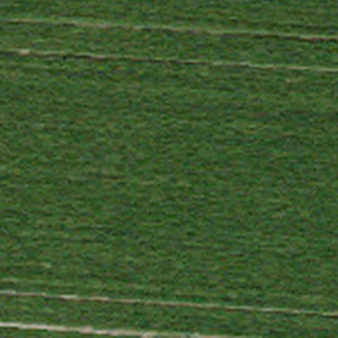
Label: other